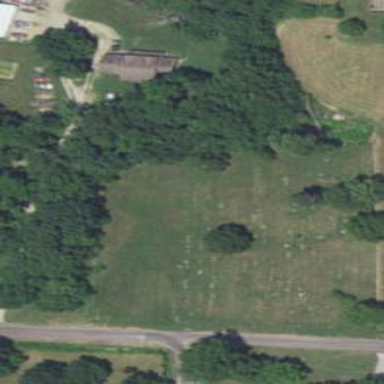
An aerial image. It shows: Cemetery.